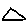
Label: triangle